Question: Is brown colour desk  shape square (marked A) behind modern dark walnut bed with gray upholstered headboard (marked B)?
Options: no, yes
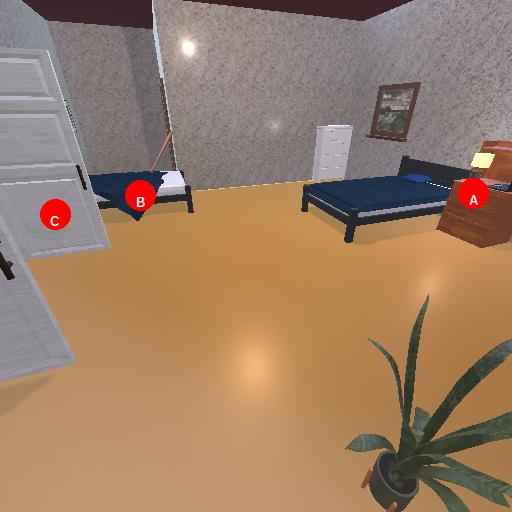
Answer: no